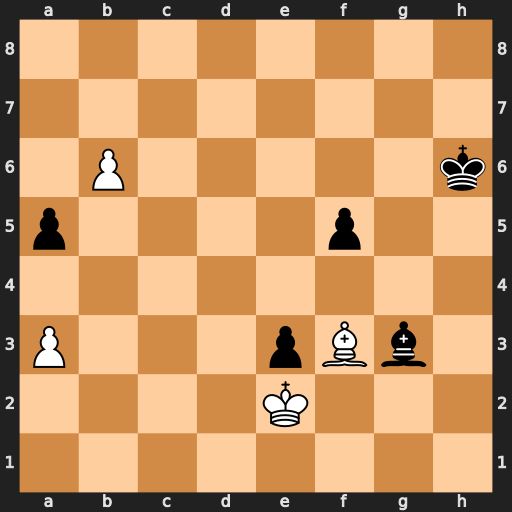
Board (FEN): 8/8/1P5k/p4p2/8/P3pBb1/4K3/8
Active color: w
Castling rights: -
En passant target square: -
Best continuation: Kxe3 Bd6 b7 Be5 Kd3 Kg5 Kc4